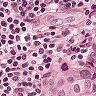
Metastatic tissue present: yes